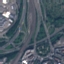
Land use / land cover: Highway